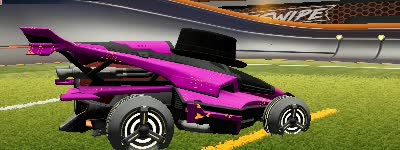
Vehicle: aftershock